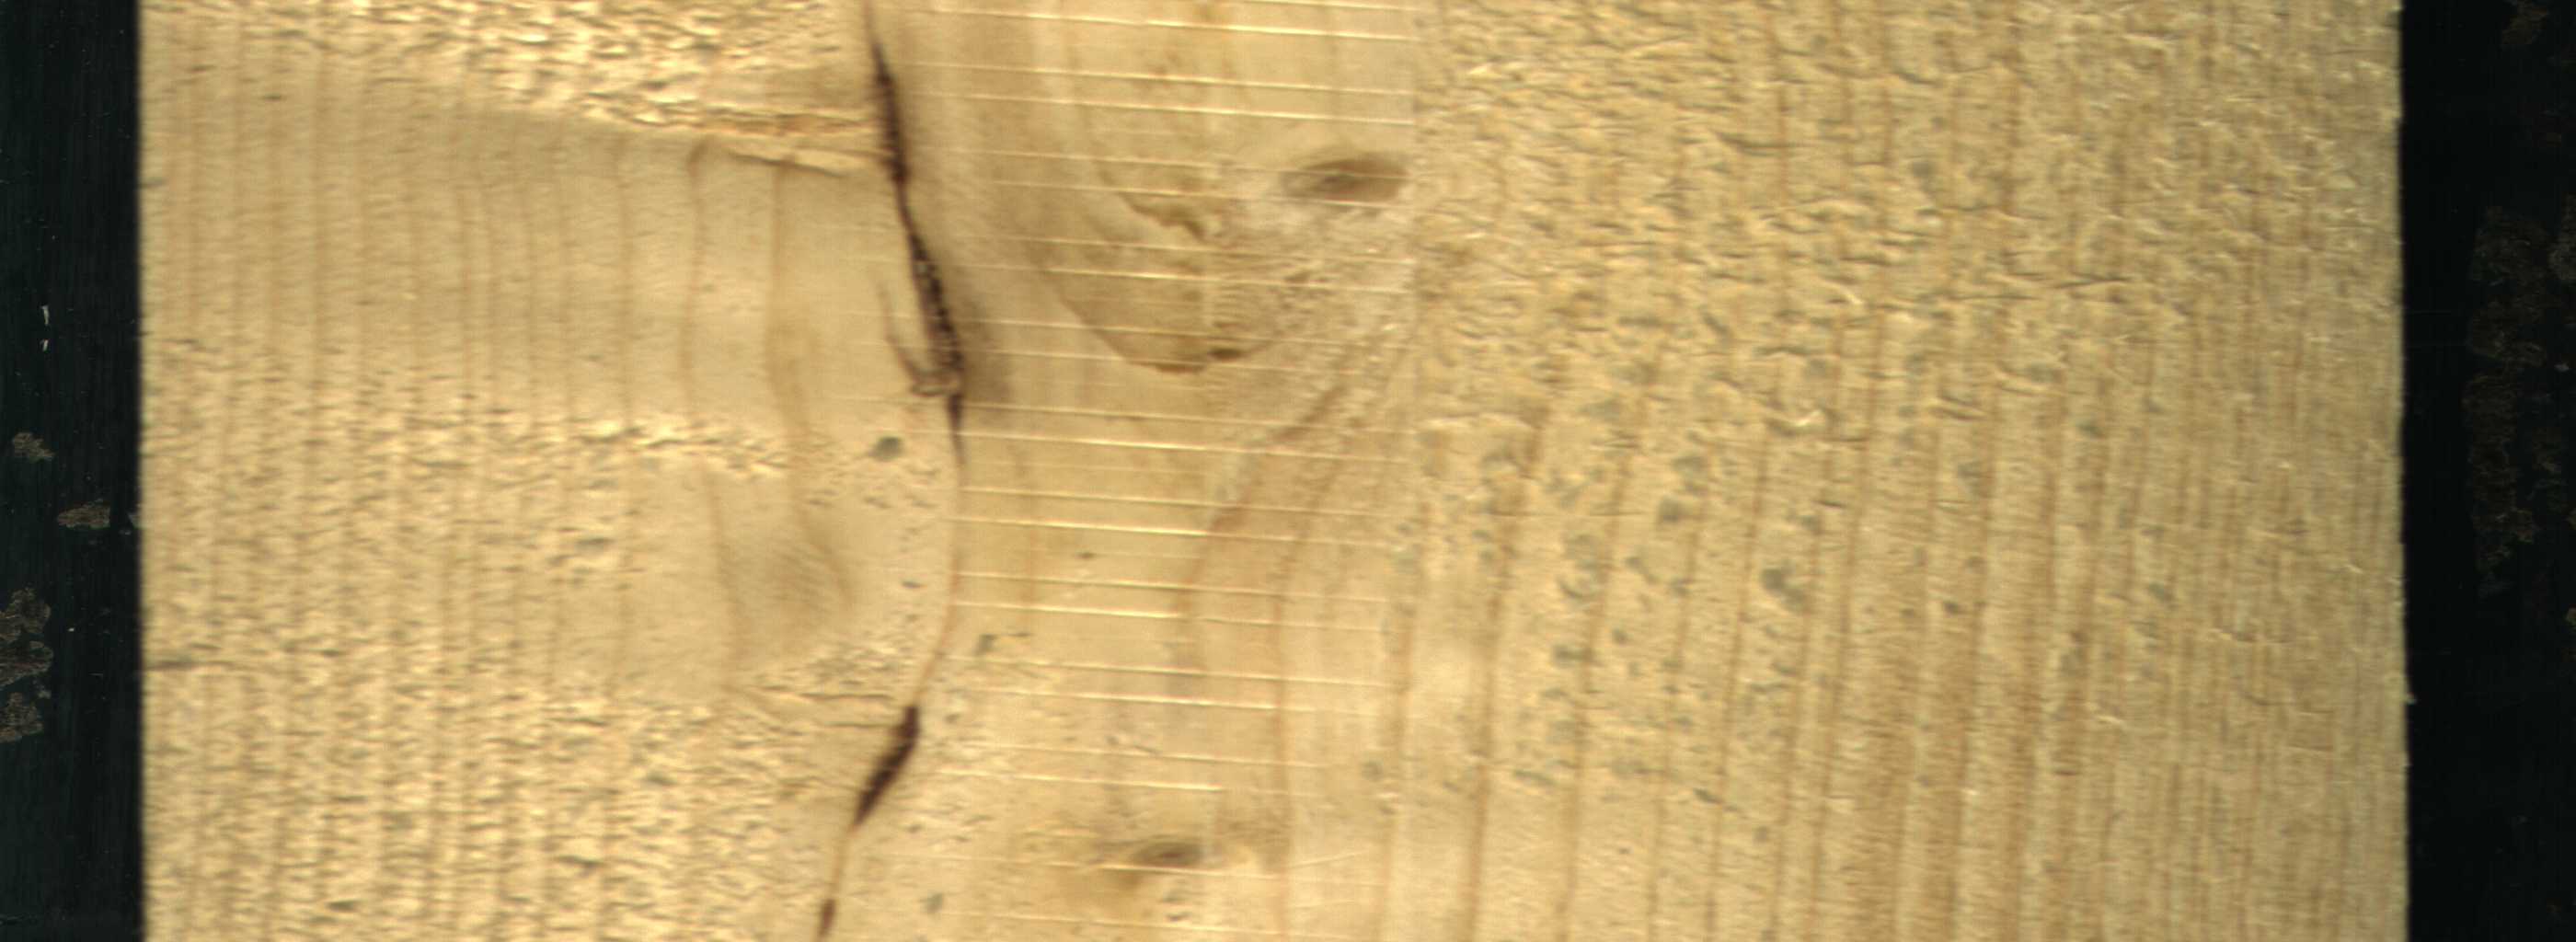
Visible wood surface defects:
resin
resin
resin
Live_Knot
Live_Knot